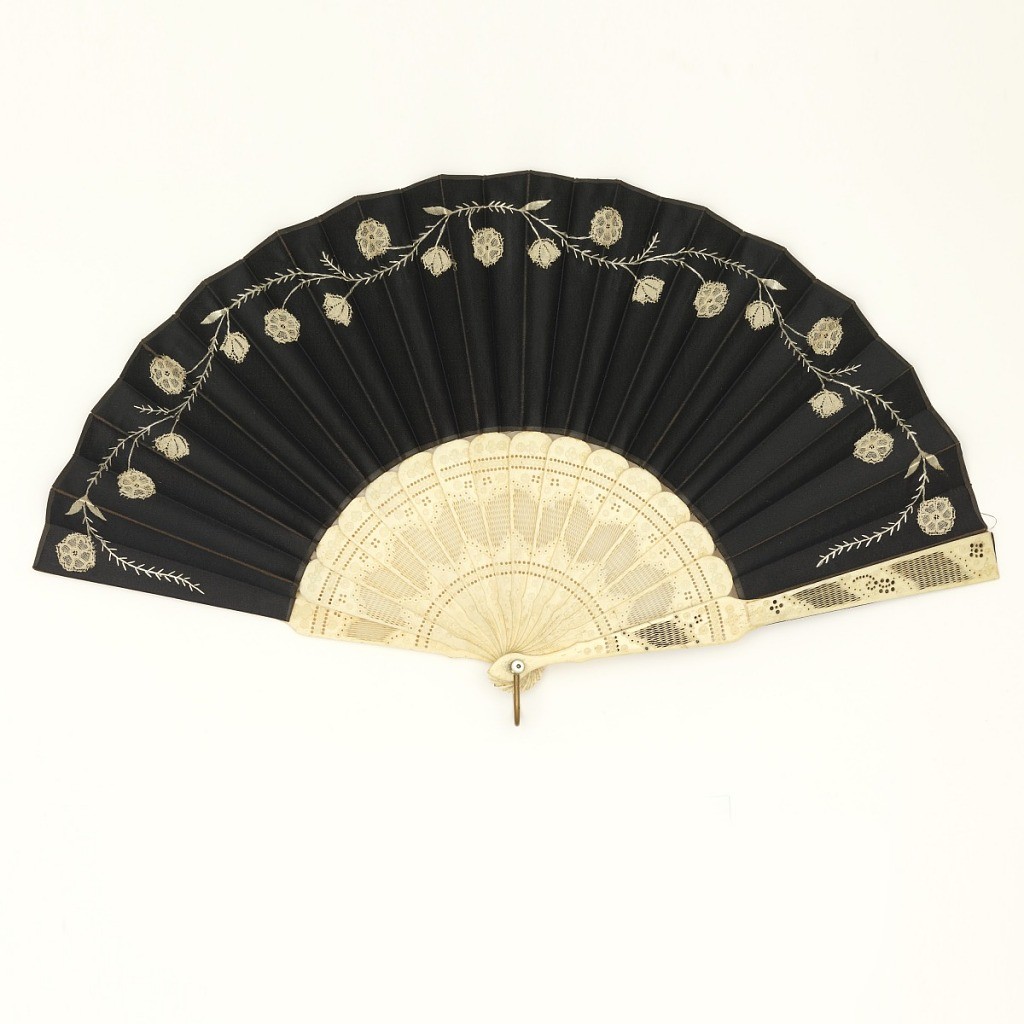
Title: Pleated fan
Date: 1850–1870
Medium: Silk leaf embroidered with silk and appliquéd with machine made lace, drilled and pierced bone sticks, mother-of-pearl washer, metal bail
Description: Pleated fan with a black silk leaf with a simple meandering floral vine embroidered with white silk and appliquéd with white machine made lace flowers. Drilled and pierced bone sticks. Mother-of-pearl washer and metal loop at the rivet.